Question: I wanted to hide all the previous elements, which is before '.map-page' element.
I'm loading ionic app and I need to hide previous pages if '.map-page' is detected on the dom.

in jQuery this is so simple '$('.map-page').siblings().hide()', but in angular 2.. I'm not sure which functions to use to do that.
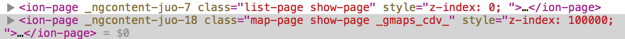
Answer: Since you're traversing the dom, in angular, it is suggested that you use a directive. Inside your directive, you have access to $element
EX:
'''
app.directive('hide-siblings', function() {
return {
link: function($scope, $element, $attrs) {
$element.siblings().hide()
},
}
});
'''
EDIT: That is only if you have jquery and also probably not the best way. It may be better to add this directive to all your elements and use:
'''
app.directive('hide-siblings', function() {
return {
link: function($scope, $element, $attrs) {
if(!$element.hasClass('map-page'))
$element.hide()
},
}
});
'''